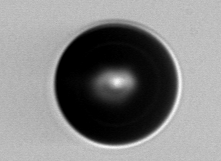
Label: bubble